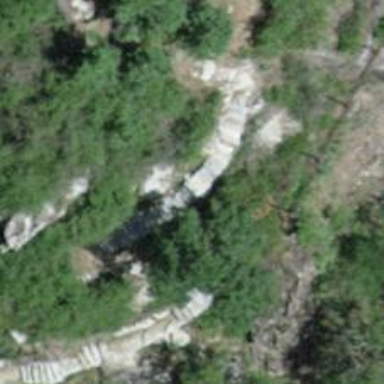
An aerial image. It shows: Ground-level steps.